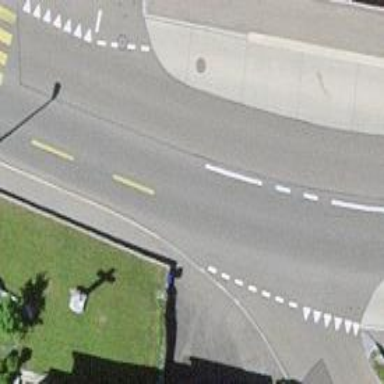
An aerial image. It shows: Bus stop with stop position for public transport.